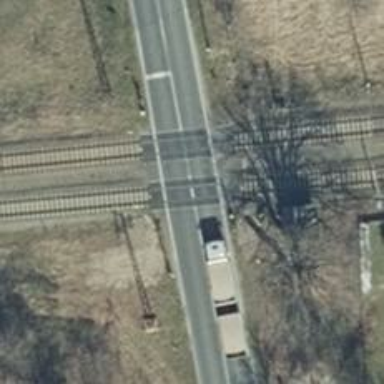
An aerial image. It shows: Level crossing with lights and saltire.